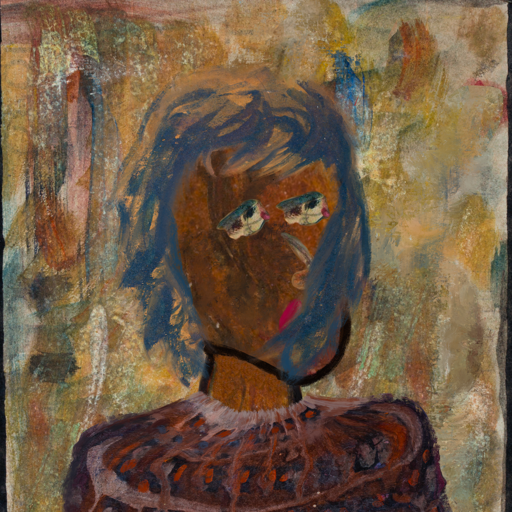
Background: Pipe, Head And Neck Side: Mosgoul, Face Side: Pipe, Bust: Hypocrite, Hair Side: In_The_Sun, Head Accessory: Blank, Second Necklace: Blank, Necklace: Blank, Baby: Blank